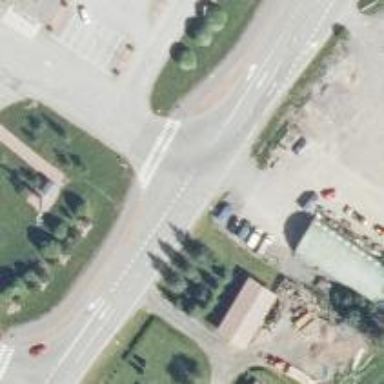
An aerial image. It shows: Crossing road.